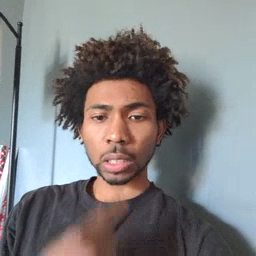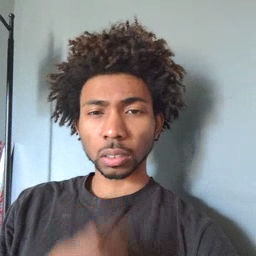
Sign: say